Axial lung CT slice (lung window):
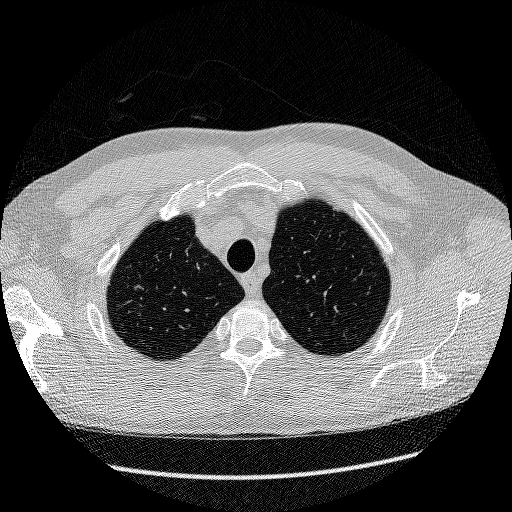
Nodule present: no